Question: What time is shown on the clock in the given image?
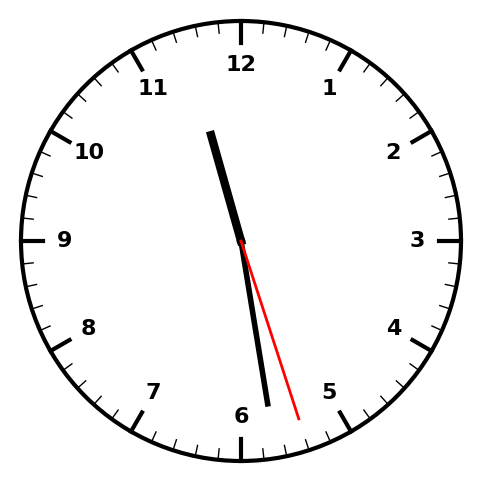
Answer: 11:28:27